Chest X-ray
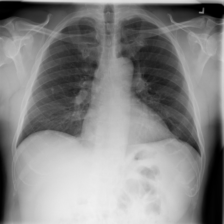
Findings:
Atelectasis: negative
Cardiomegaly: negative
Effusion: negative
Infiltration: negative
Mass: negative
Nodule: negative
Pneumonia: negative
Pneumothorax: negative
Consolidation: negative
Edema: negative
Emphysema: negative
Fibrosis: negative
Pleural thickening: negative
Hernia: negative